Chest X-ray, AP view. Patient: 14 years old, sex M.
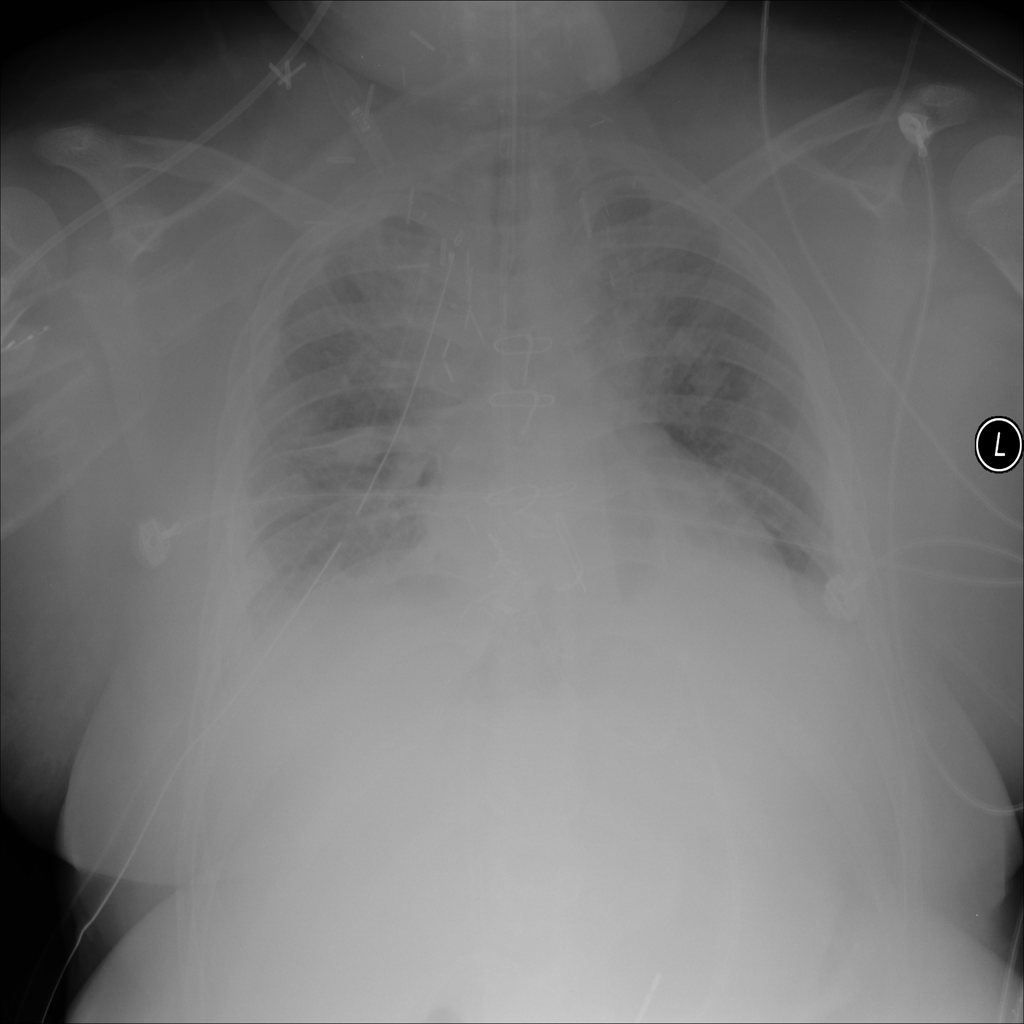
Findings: Effusion